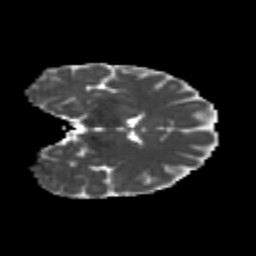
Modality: MD
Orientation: coronal
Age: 25
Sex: female
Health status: healthy
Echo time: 0.074 s